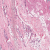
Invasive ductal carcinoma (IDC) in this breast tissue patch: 0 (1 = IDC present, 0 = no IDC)